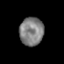
Tissue: prostate
Cell type: Fibroblasts
Senescence score: 0.9346
Nuclear area (px): 666
Mean DAPI intensity: 127.354